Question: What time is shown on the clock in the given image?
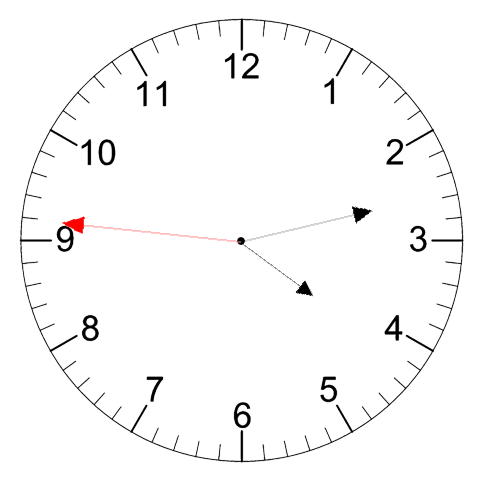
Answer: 04:12:46